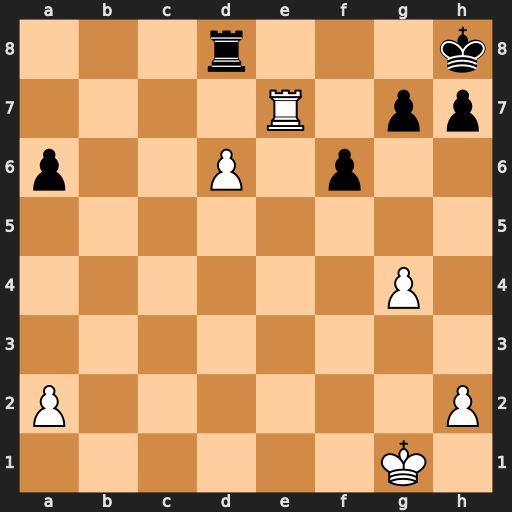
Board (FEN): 3r3k/4R1pp/p2P1p2/8/6P1/8/P6P/6K1
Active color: w
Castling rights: -
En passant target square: -
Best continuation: d7 Kg8 Re8+ Kf7 Rxd8